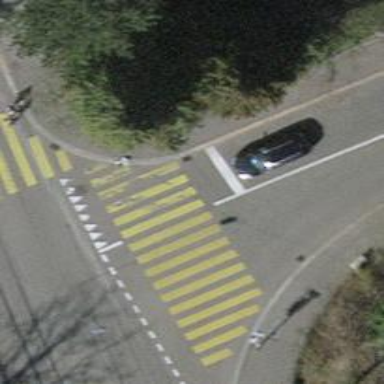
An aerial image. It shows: Road with traffic signals and zebra crossing. The crossing markings are zebra.